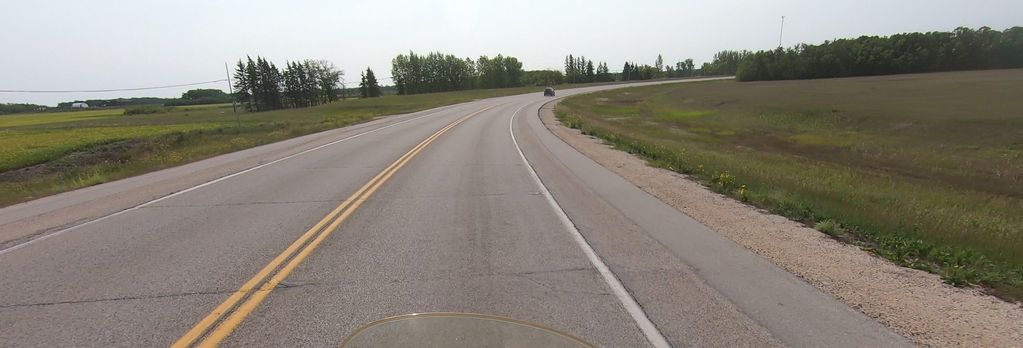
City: winnipeg